Question: I have to create three layout boxes as shown in the below image. Could anyone please help me on that.

2 horizontal layouts should be added in content widget.
Thanks
Sai
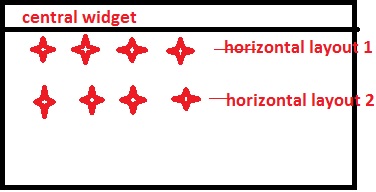
Answer: I don't see what the problem is. You just should use 'VerticalLayoutContainer' and 'HorizontalLayoutContainer' if understand what you want to do. Something like this:
'''
ContentPanel cp=new ContentPanel();
cp.setHeadingText("Central Panel");
cp.setHeaderVisible(true);
cp.setBorders(true);
VerticalLayoutContainer vcon = new VerticalLayoutContainer();
HorzontalLayoutContainer hcon1 = new HorizontalLayoutContainer();
hcon1.add(panel1,new HorizontalLayoutData(0.25,-1);
hcon1.add(panel2,new HorizontalLayoutData(0.25,-1);
hcon1.add(panel3,new HorizontalLayoutData(0.25,-1);
hcon1.add(panel4,new HorizontalLayoutData(0.25,-1);
HorzontalLayoutContainer hcon2 = new HorizontalLayoutContainer();
hcon2.add(panel5,new HorizontalLayoutData(0.25,-1);
hcon2.add(panel6,new HorizontalLayoutData(0.25,-1);
hcon2.add(panel7,new HorizontalLayoutData(0.25,-1);
hcon2.add(panel8,new HorizontalLayoutData(0.25,-1);
vcon.add(hcon);
vcon.add(hcon);
cp.add(vcon);
'''